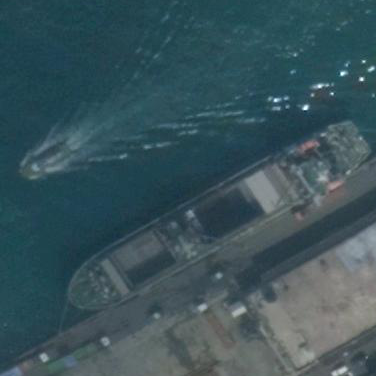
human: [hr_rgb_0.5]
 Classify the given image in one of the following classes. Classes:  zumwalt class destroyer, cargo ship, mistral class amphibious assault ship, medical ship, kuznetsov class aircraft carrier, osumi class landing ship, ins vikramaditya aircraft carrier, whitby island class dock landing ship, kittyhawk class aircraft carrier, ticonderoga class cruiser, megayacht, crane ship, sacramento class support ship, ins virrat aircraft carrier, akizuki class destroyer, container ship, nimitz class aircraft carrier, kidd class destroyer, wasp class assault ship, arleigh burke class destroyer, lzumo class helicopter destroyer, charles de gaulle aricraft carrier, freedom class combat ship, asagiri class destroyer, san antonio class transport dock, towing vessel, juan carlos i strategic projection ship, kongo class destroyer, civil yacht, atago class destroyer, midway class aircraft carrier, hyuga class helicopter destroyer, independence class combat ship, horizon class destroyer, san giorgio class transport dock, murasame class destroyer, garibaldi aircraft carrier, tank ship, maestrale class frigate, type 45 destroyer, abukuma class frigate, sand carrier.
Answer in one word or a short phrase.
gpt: Cargo ship